Brain MRI, t1w sequence, axial 2D slice.
Patient: age 45, sex F, weight 95 kg, height 1.95 m
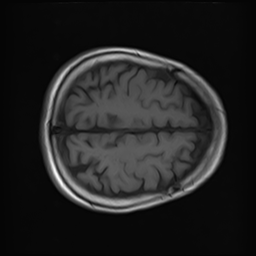